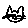
Label: cat